Field crop: tomato
Growth stage: 1
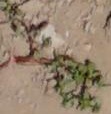
Species: portulaca